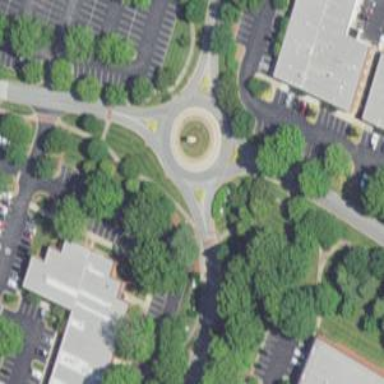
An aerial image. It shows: Tertiary road that leads to roundabout.